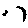
Label: moon